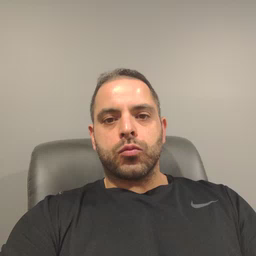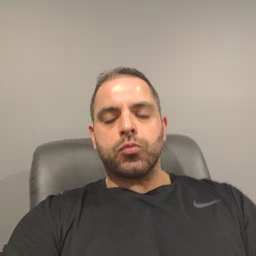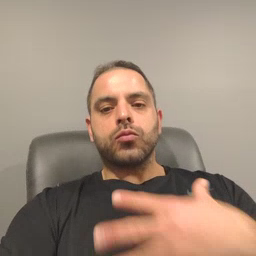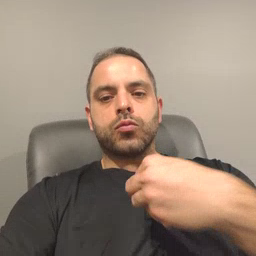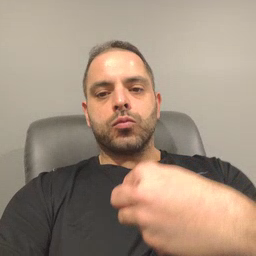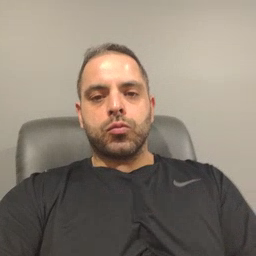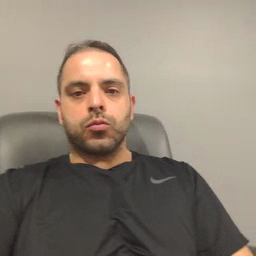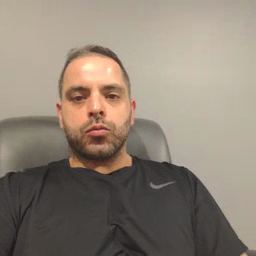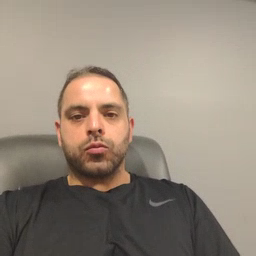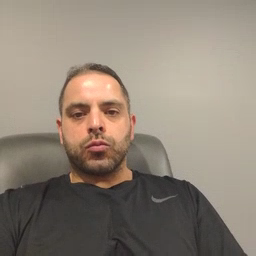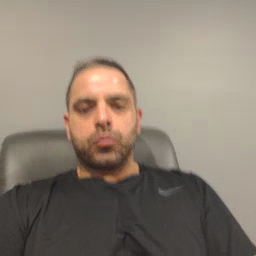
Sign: white